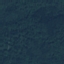
Label: Forest